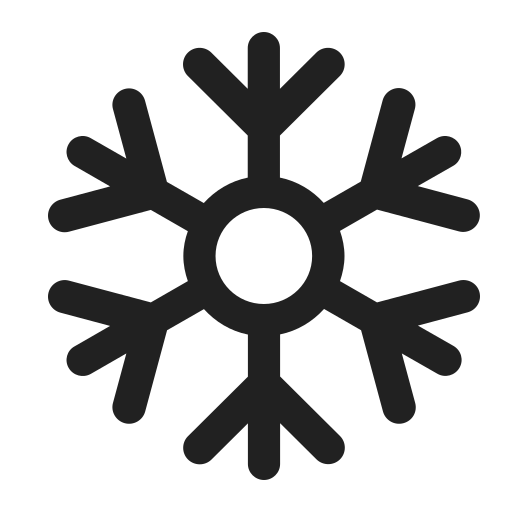
snowflake high contrast